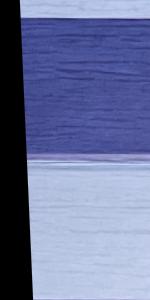
Label: Empty